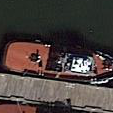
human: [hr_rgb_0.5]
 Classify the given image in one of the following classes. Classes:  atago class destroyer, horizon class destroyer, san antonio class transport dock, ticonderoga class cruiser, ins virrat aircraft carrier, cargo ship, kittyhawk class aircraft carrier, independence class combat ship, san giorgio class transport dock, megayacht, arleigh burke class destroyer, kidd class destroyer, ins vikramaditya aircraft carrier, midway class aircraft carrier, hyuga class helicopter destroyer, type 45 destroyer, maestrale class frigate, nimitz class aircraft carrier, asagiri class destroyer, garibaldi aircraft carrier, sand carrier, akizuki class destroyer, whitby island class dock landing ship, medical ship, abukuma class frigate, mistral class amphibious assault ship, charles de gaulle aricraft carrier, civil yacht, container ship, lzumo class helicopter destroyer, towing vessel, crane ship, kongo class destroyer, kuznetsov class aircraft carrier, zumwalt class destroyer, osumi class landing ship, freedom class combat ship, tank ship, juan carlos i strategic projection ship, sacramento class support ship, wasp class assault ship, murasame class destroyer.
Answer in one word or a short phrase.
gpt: Towing vessel